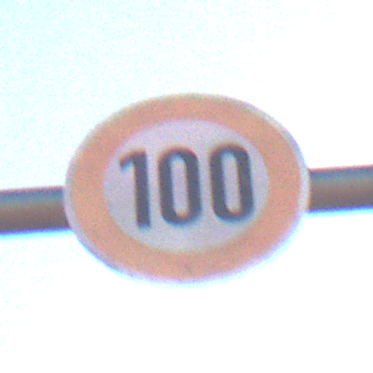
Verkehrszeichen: Geschwindigkeit100
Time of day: MorningAfternoon
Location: Outdoor (Nature)
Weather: Clear
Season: NotSpecified
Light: Natural